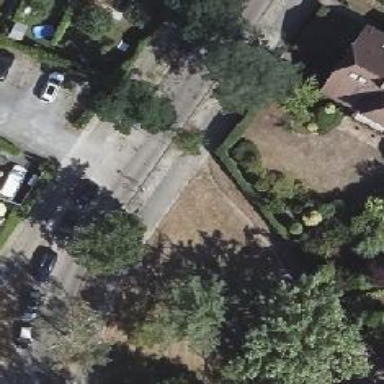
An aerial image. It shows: Residential concrete road with sidewalks on both sides.